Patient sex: F
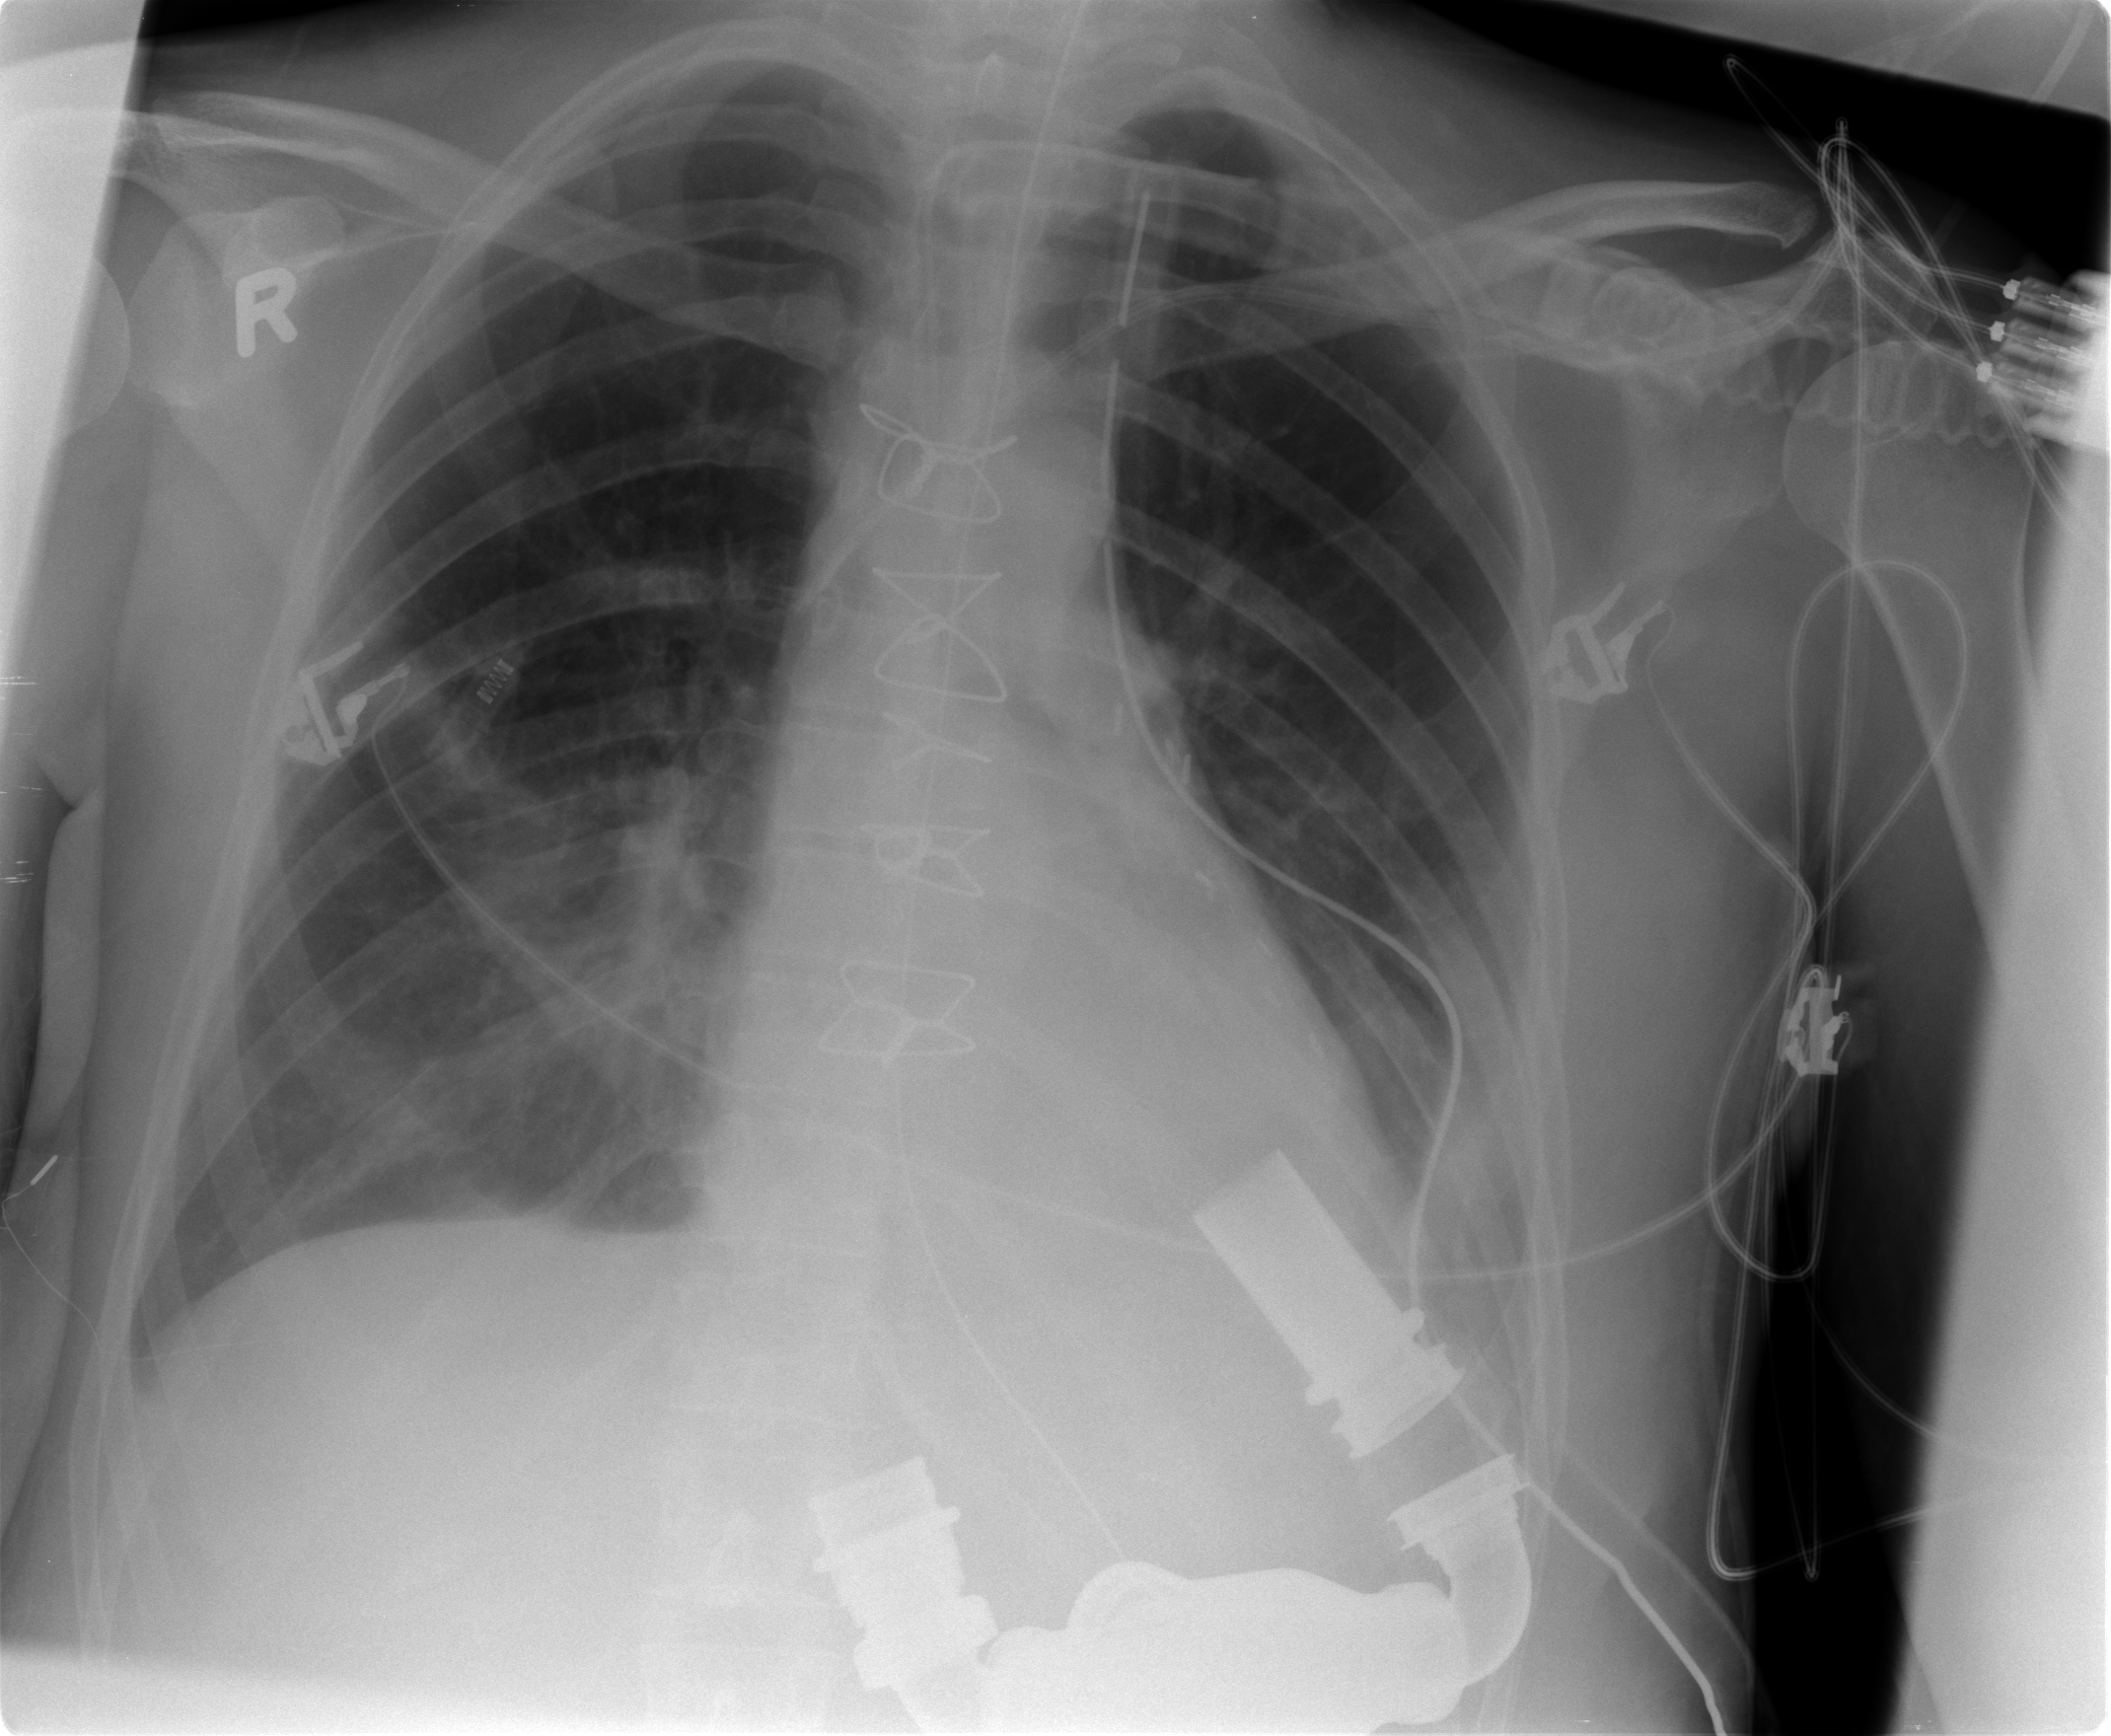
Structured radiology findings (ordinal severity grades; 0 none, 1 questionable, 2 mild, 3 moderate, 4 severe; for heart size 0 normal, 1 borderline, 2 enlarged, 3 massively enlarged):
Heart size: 0
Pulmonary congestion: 2
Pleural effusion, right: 2
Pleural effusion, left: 2
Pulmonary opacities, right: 0
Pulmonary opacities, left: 0
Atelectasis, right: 2
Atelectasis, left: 0